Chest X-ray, AP view. Patient: 47 years old, sex M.
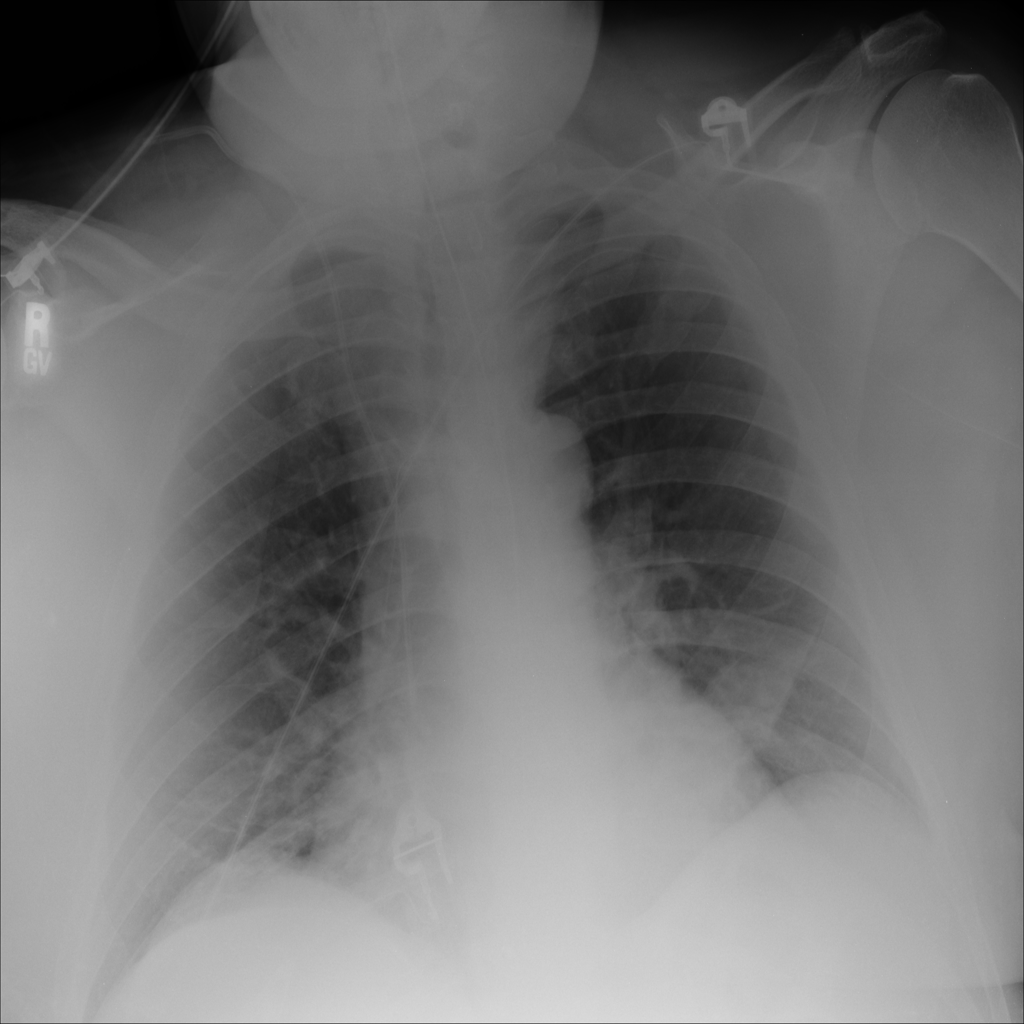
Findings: Atelectasis